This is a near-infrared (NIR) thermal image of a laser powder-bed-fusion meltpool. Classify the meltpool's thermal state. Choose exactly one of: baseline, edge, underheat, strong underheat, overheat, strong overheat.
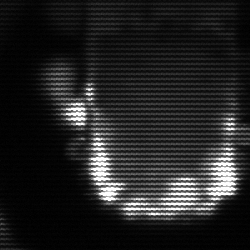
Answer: baseline